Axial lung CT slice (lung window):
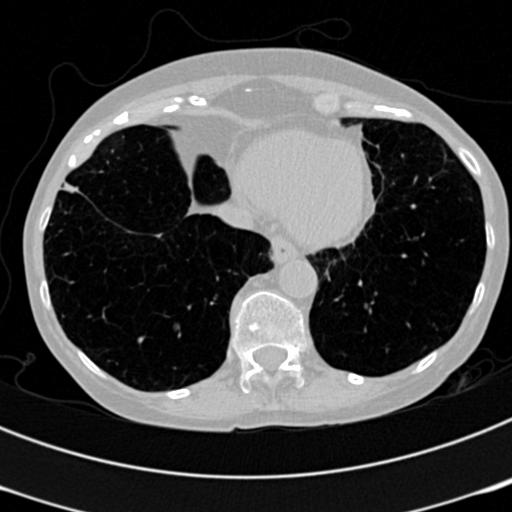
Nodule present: no